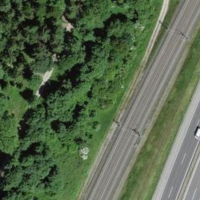
EUNIS habitat code: 57
Species observed at this site:
Impatiens parviflora